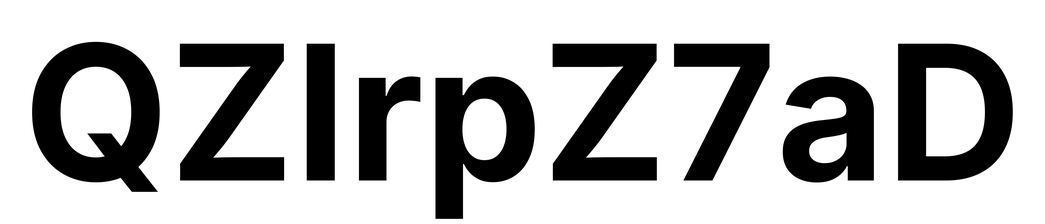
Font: Inter_Bold